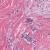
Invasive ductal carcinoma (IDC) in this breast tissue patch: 1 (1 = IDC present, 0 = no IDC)